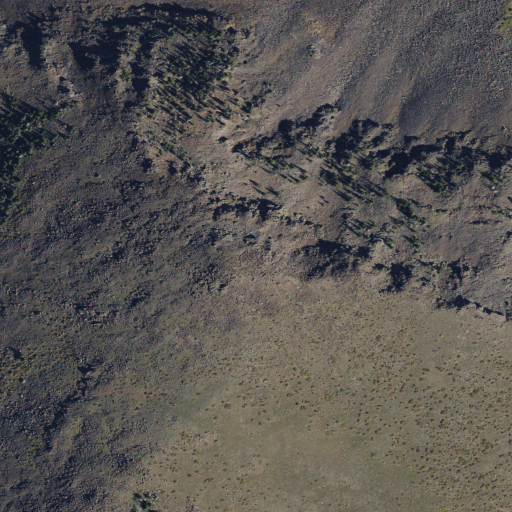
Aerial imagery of mountain in Utah named Hilgard Mountain containing shrub, evergreen forest, and deciduous forest